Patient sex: M
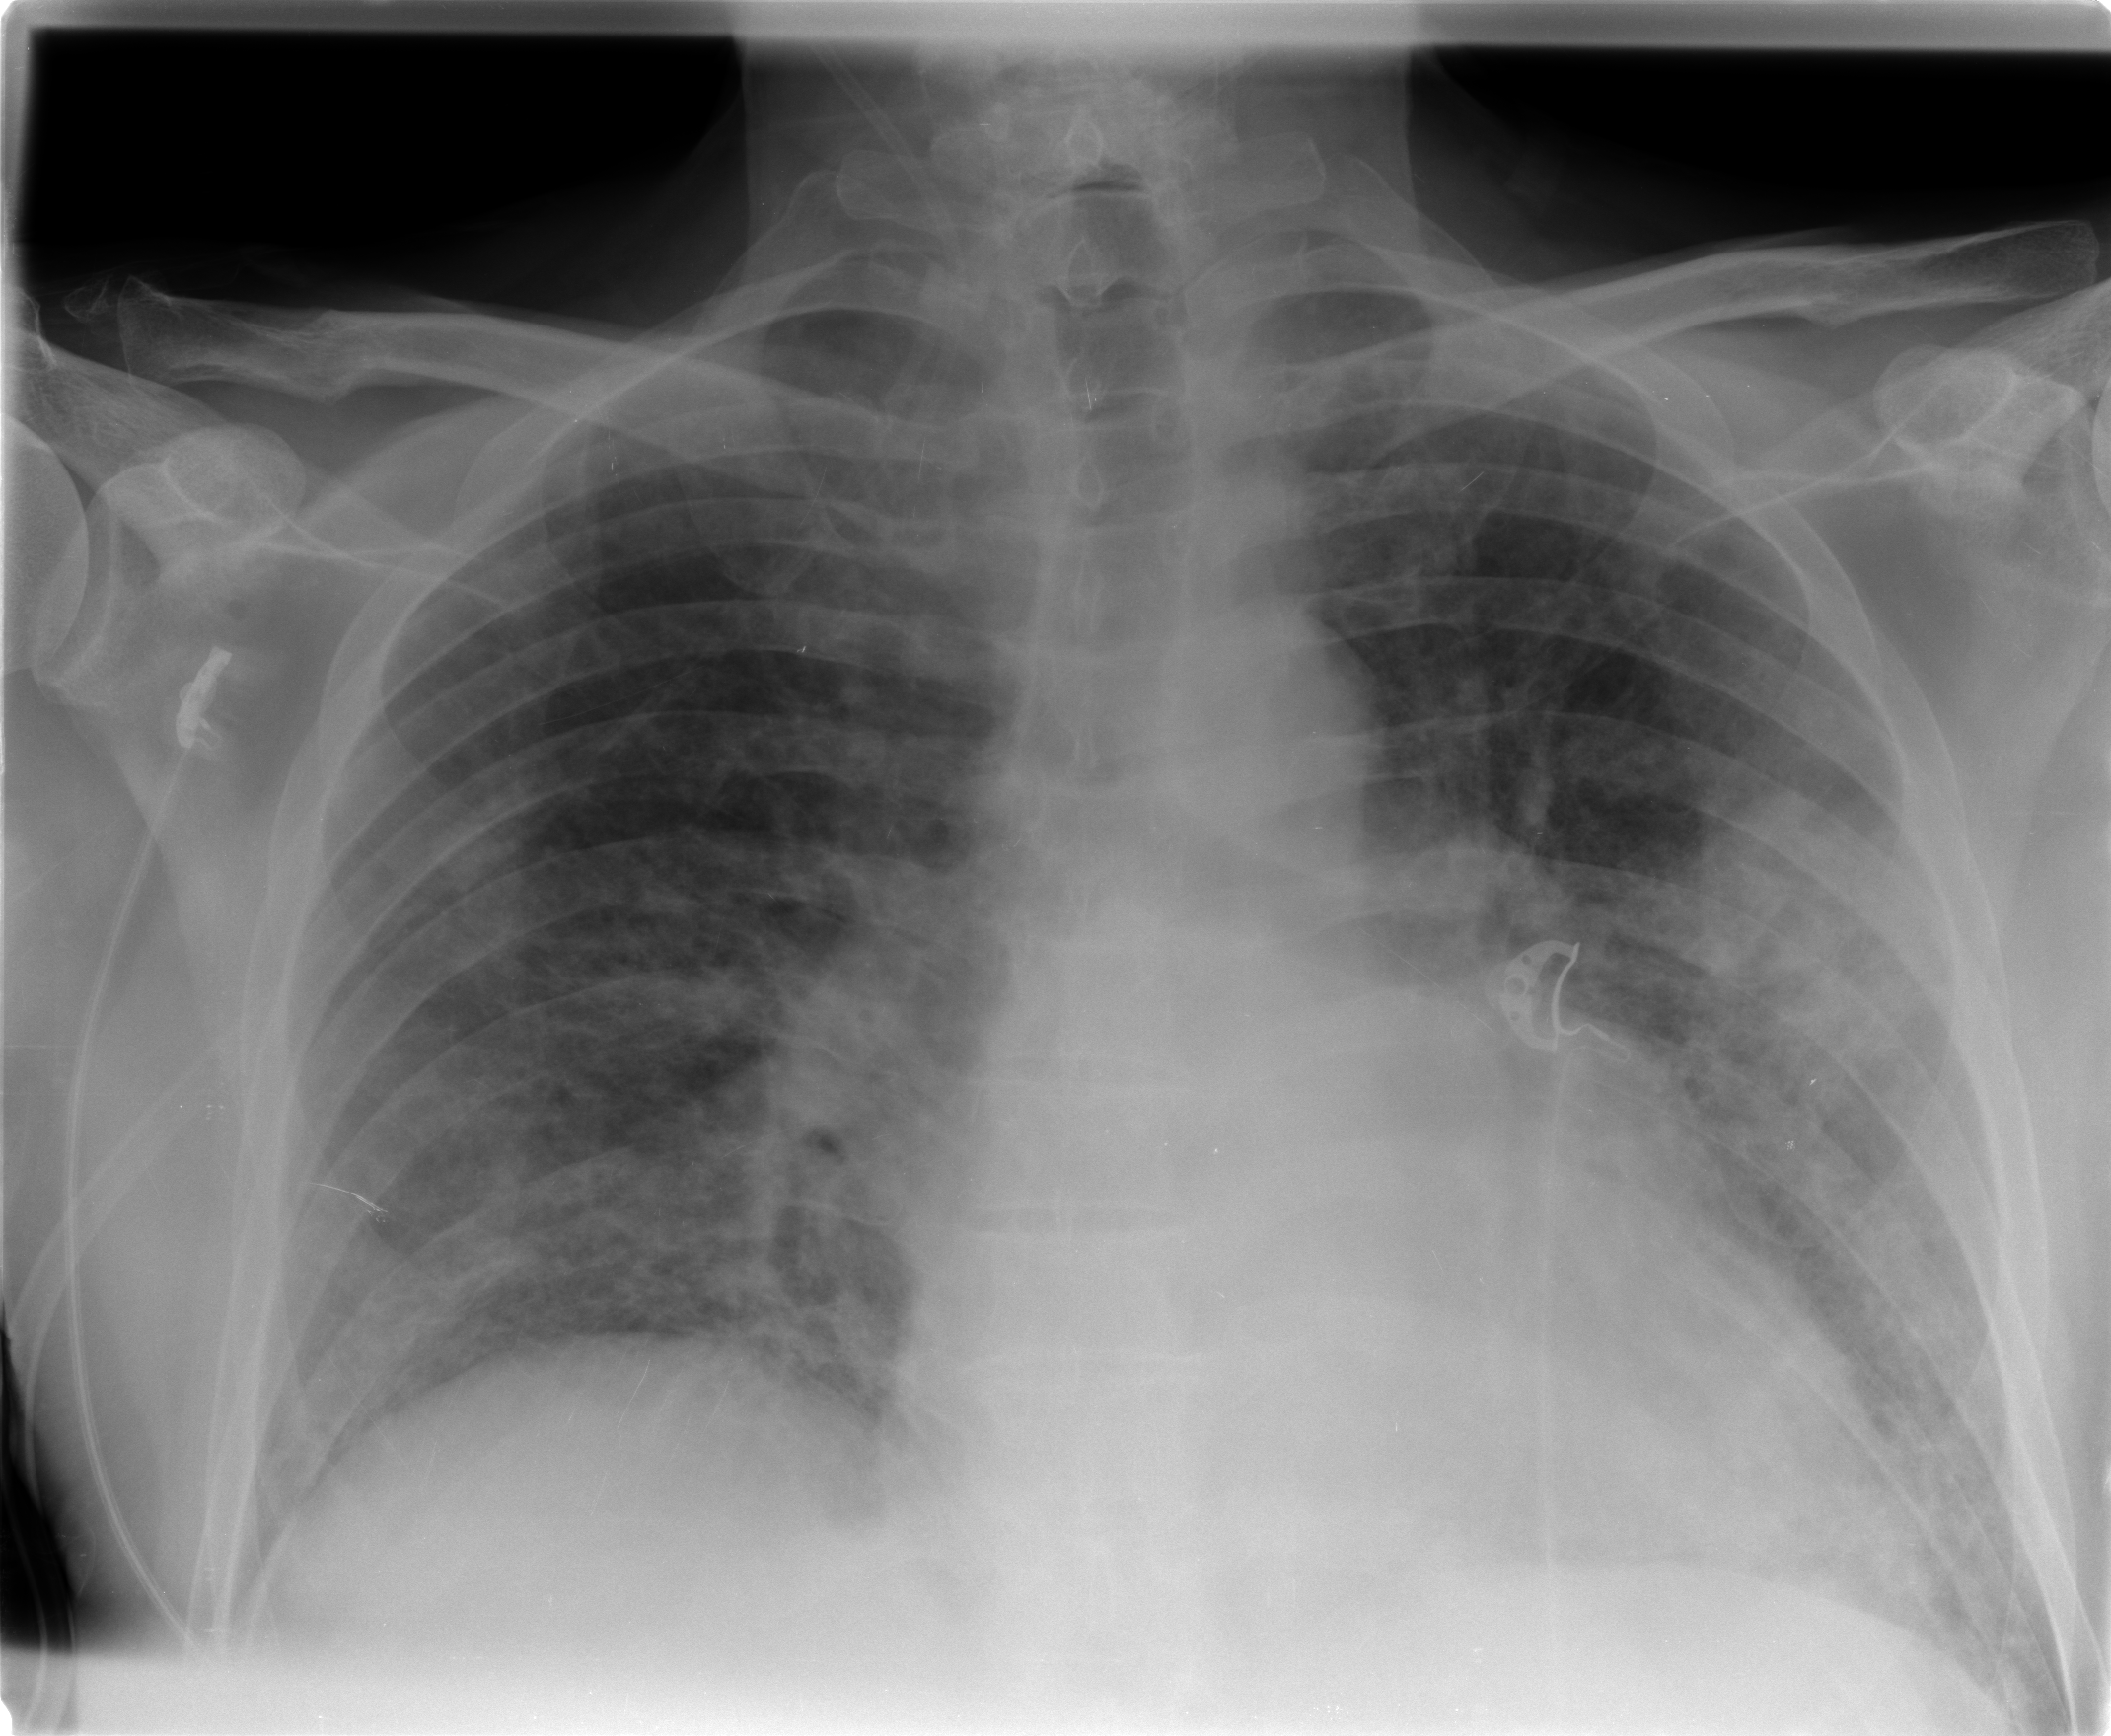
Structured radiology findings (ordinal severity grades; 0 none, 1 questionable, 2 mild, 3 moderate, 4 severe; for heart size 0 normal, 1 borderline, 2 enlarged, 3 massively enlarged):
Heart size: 2
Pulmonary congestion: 2
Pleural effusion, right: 1
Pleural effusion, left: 1
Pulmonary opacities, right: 2
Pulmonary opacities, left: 4
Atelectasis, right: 2
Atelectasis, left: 2